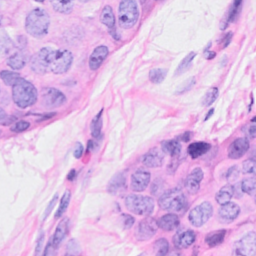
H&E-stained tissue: Breast